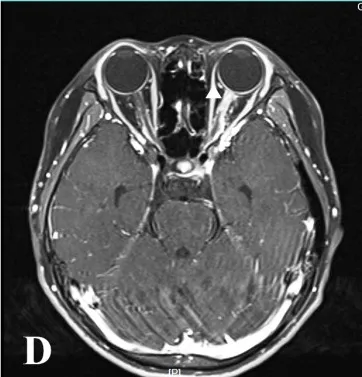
MRI at relapse and follow-up. Axial orbital T2-weighted image showing lesions in the left optic nerve with gadolinium enhancement in the T1-weighted gadolinium-enhanced image at relapse in December 2021 (C, D).
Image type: radiology (mri)